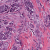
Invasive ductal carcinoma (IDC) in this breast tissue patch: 1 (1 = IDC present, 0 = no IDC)